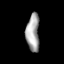
Tissue: lung
Cell type: Epithelial cells
Senescence score: 0.1885
Nuclear area (px): 485
Mean DAPI intensity: 163.67